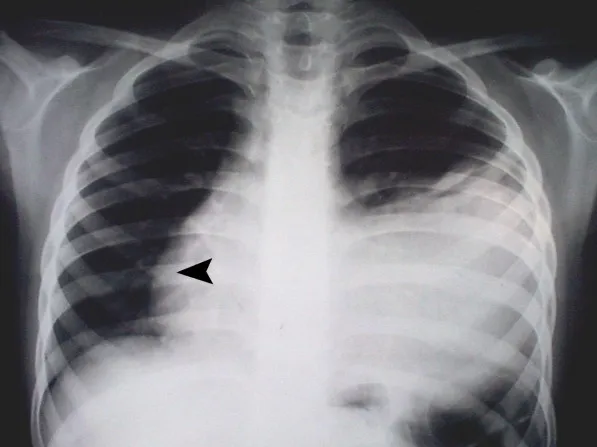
The PA chest X-ray: left-sided pleural effusion and a large mass in anterolateral part of left lung which had overshadowed the left border of the heart. Arrowhead indicates shift of the heart to the right side.
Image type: radiology (x_ray)